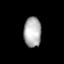
Tissue: lung
Cell type: Myeloid cells
Senescence score: 0.5404
Nuclear area (px): 512
Mean DAPI intensity: 176.547